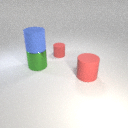
large green metal cylinder behind large red rubber cylinder